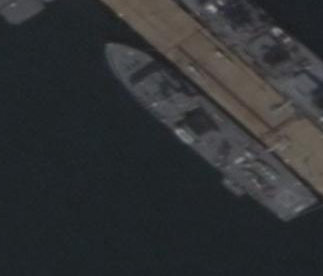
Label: combat